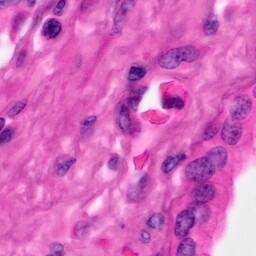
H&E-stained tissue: Pancreatic